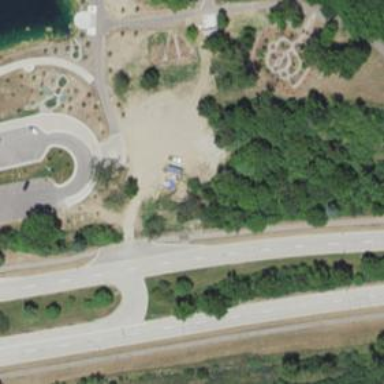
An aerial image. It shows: Playground area for leisure land.